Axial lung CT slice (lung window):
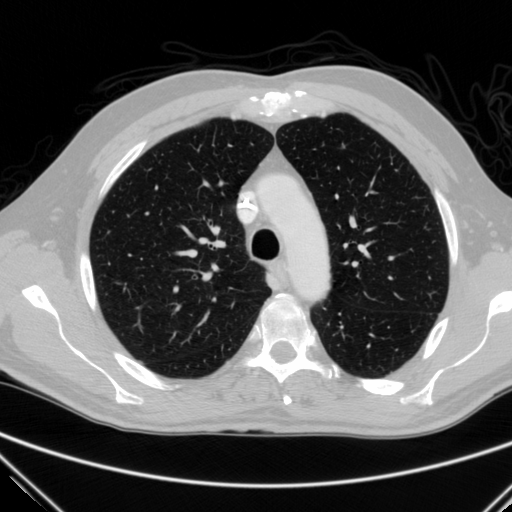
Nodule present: no